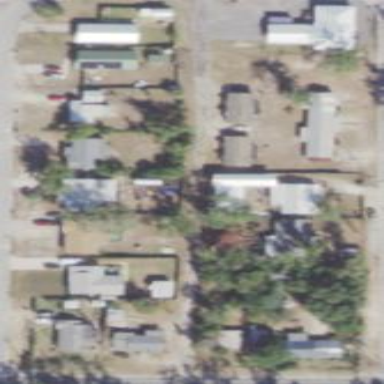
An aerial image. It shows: This residential area consists of single-family homes.